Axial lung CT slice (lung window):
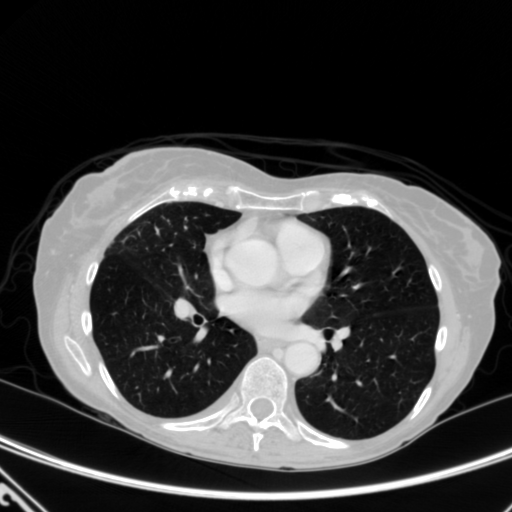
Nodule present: no